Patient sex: M
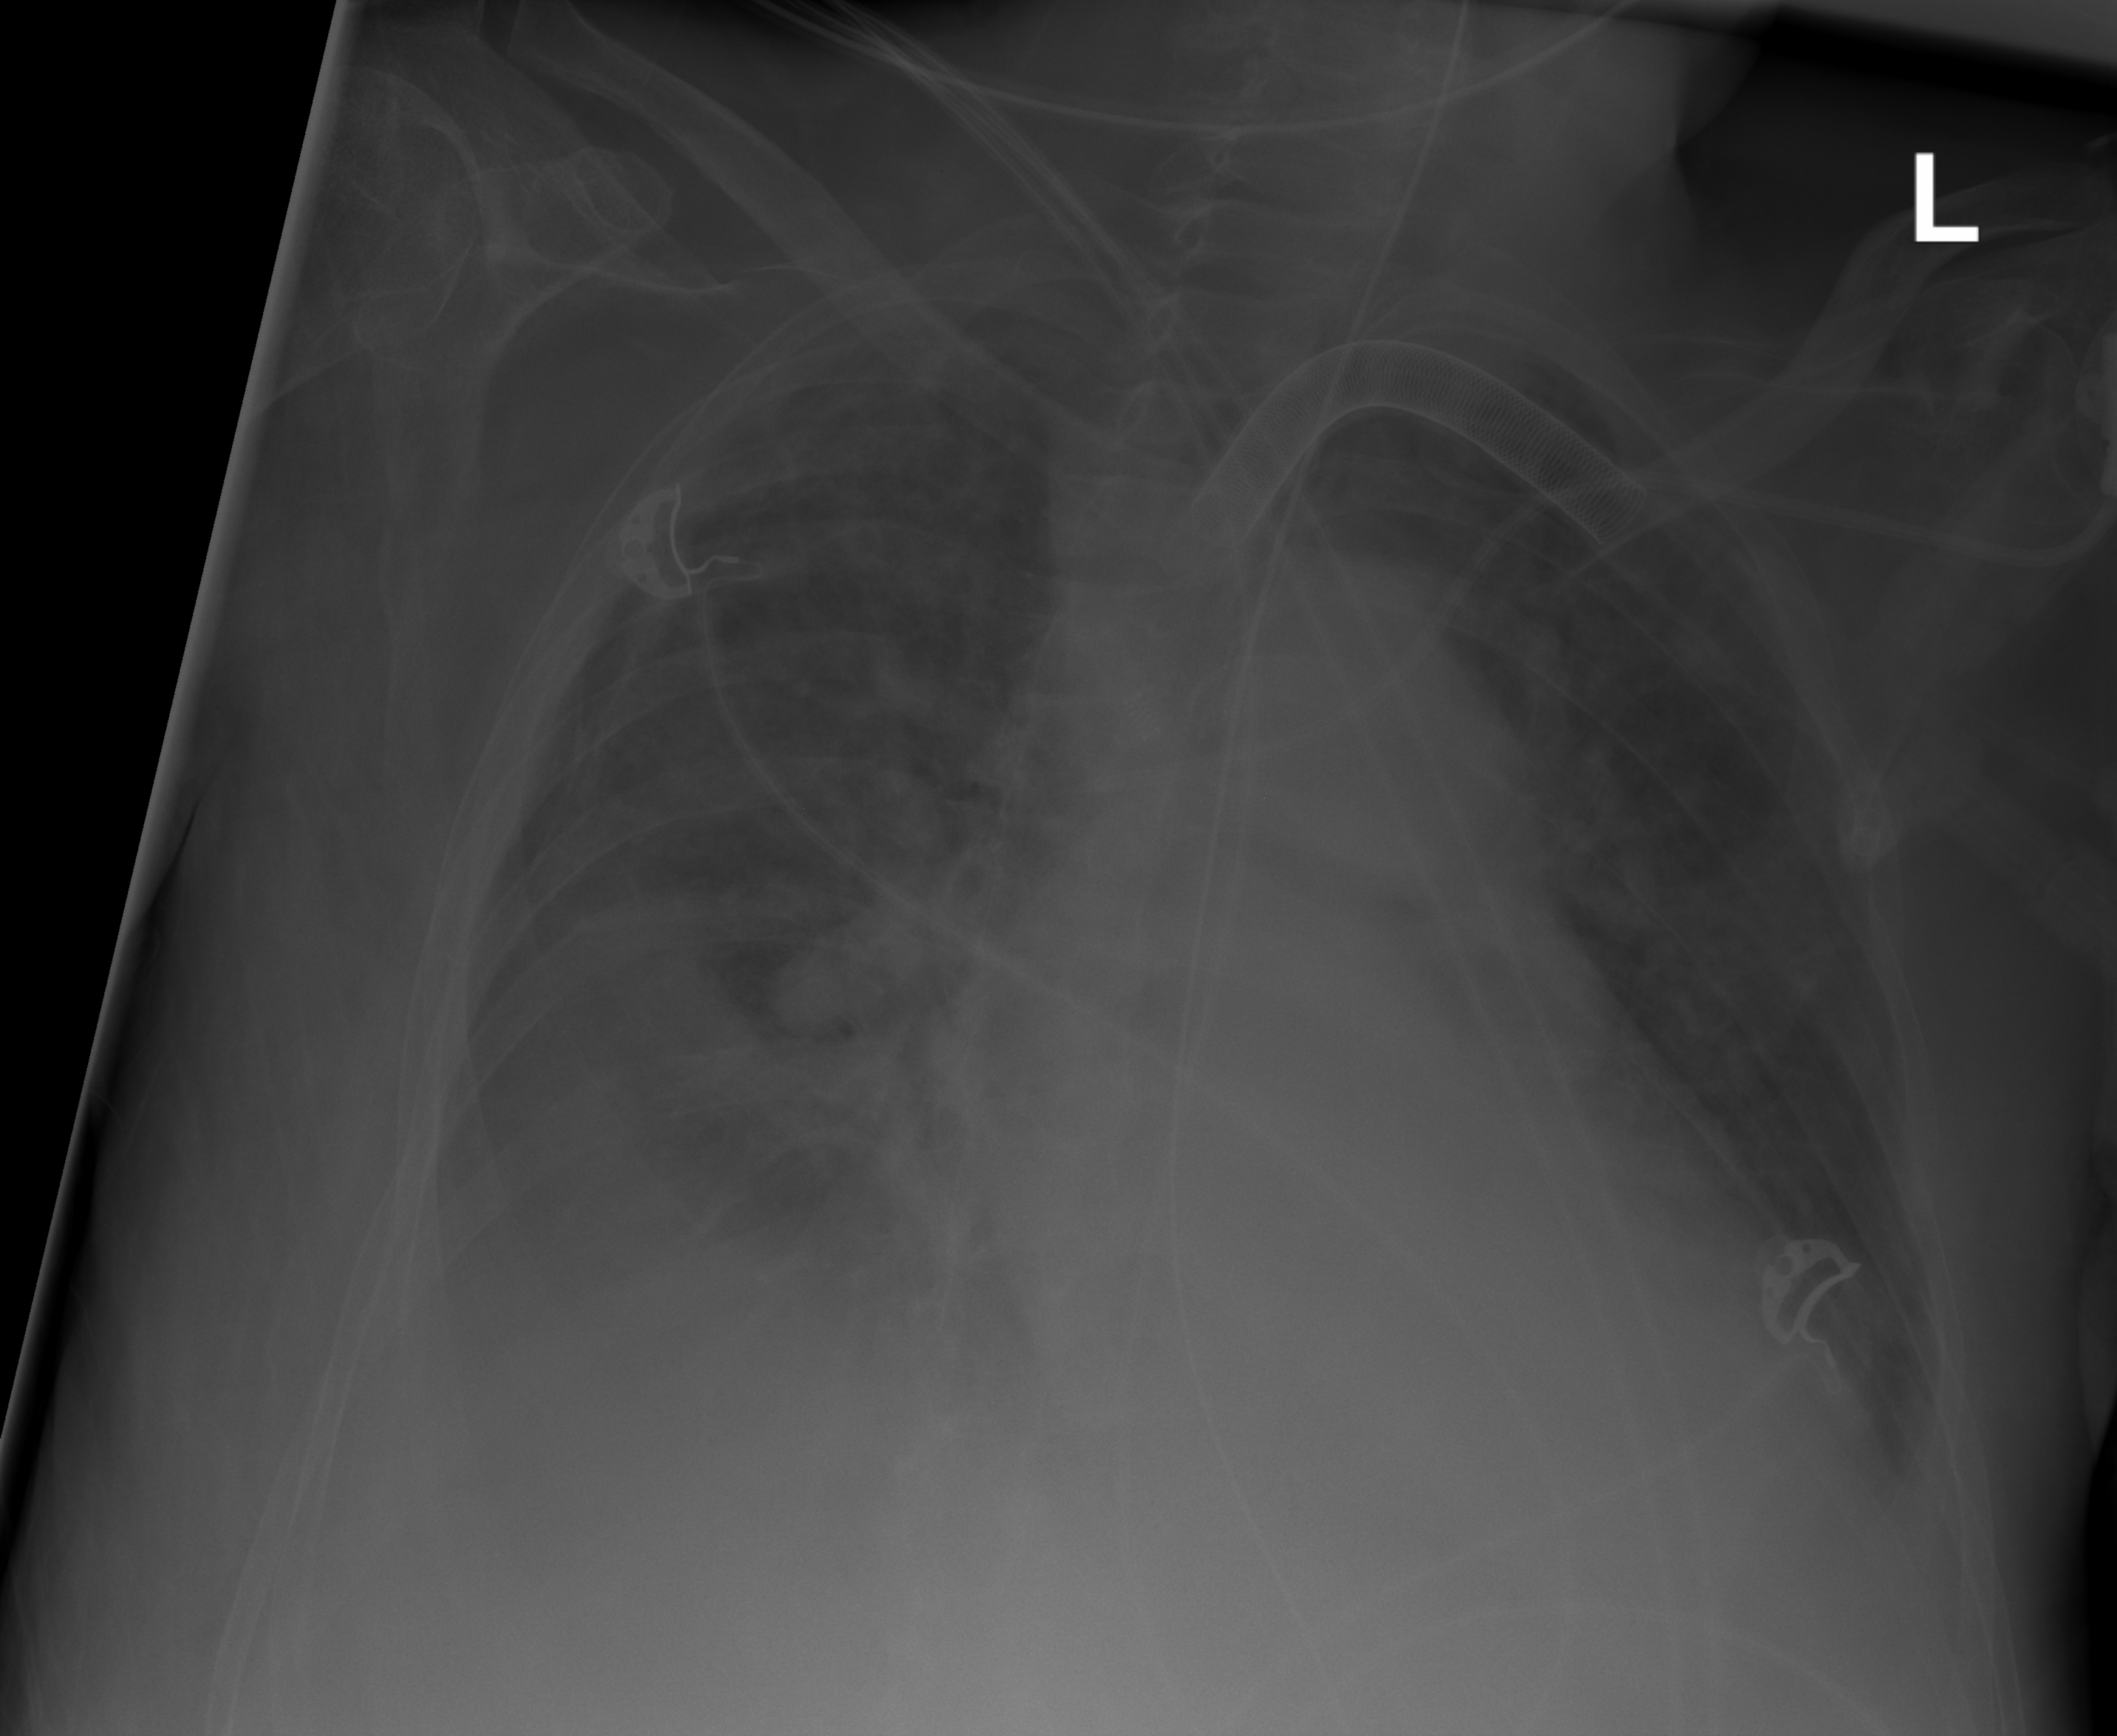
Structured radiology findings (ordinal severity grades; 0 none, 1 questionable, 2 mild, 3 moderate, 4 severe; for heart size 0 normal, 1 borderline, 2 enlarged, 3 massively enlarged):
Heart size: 0
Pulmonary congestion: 0
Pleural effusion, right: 2
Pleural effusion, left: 2
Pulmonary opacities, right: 2
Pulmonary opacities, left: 1
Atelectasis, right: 2
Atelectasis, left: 2